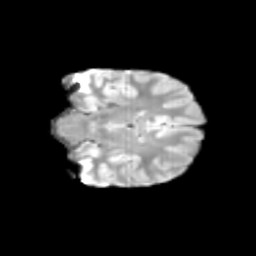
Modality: T2w
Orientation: coronal
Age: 11
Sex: female
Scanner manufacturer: siemens
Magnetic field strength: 3 T
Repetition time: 3.8 s
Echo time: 0.07 s